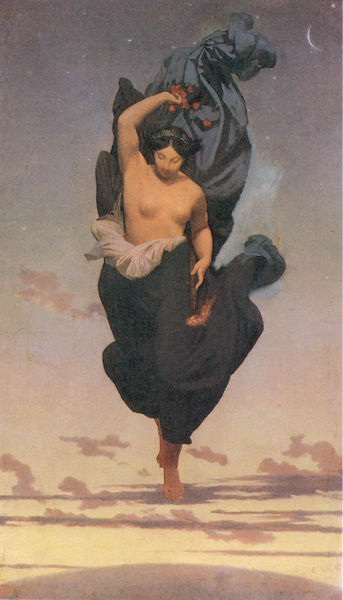
Titel: La Nuit
Künstler: Jean Léon Gérôme
Standort: Paris
Institution: Musée d'Orsay
Schlagwörter: akt, blau, dunkel, feuer, flügel, fuß, gemälde, hand, haut, himmel, nackt, umhang, weiß, wolken, gelb, grün, abend, blume, blumen, braun, brust, busen, frankreich, frau, geste, grau, haar, hell, holz, kleid, licht, nacht, schwarz, blüte, blüten, rosen, rot, schleier, tuch, wolke, beige, rock, symbolismus, tanz, arm, arme, falten, gesicht, dämmerung, erde, morgen, sonnenaufgang, wind, gehen, sonne, gewand, haare, mantel, stoff, diadem, england, rosa, scheitel, fliegen, engel, früchte, schleppe, brüste, füße, laufen, dunkelgrün, lila, nebel, sonnenuntergang, haarband, französisch, luft, zopf, halbnackt, nackte, oberkörper, fallen, abendrot, hoch, frühling, oben, blütenblätter, barfuss, mond, flamme, stern, windig, schweben, dali, mondsichel, sichel, sterne, sternenhimmel, haarkranz, allegorie, kranz, flora, göttin, fisch, runge, himme, frei, venus, zwielicht, aurora, schwebend, fackel, abendröte, morgenröte, englisch, himmelfahrt, tosen, planet, rosenblätter, prometheus, werfen, fallend, erwachen, buseb, falteb, blumenblätter, geuer, zöphe, weltt, engelsgleich, zersteuen